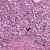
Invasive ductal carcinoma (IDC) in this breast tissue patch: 1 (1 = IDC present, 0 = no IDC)